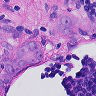
Metastatic tissue present: yes